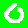
Digit: 0